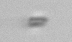
Label: fiber